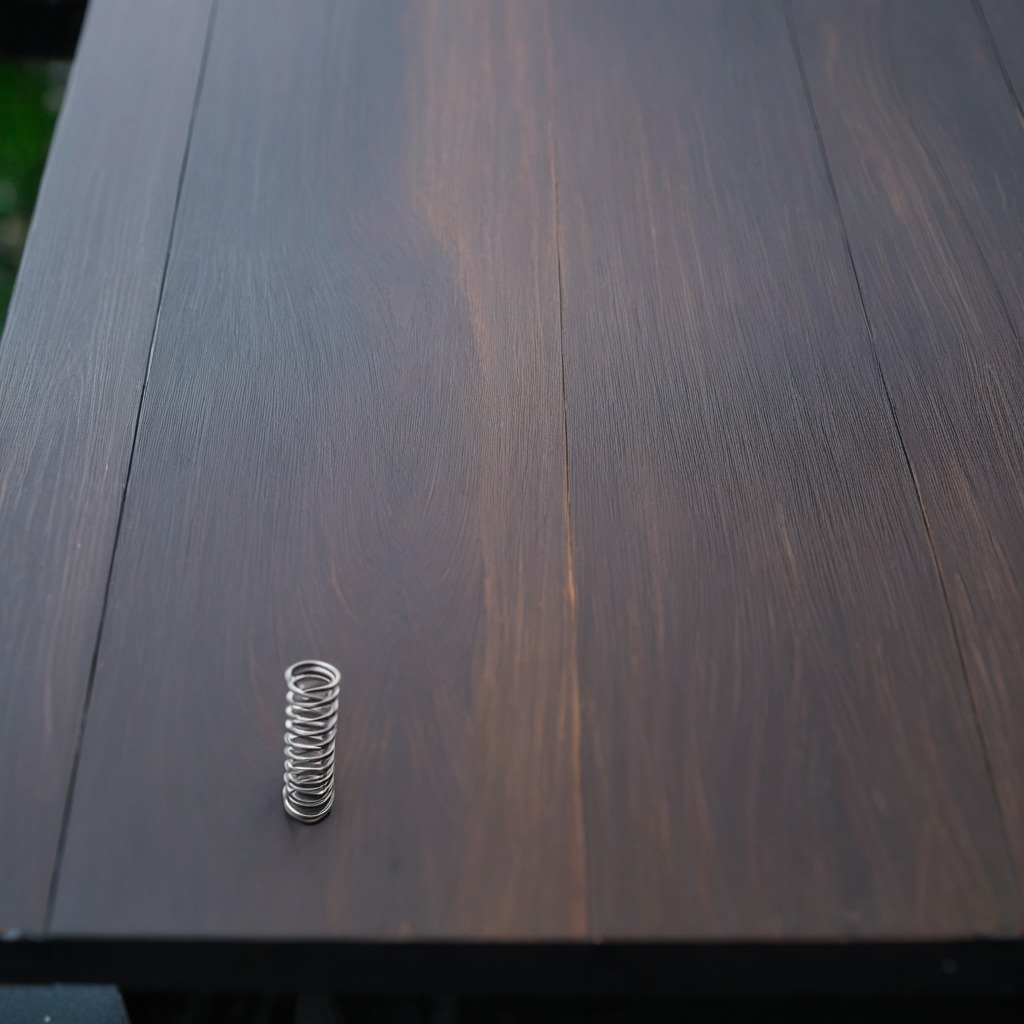
A coiled metal spring lies on a table.